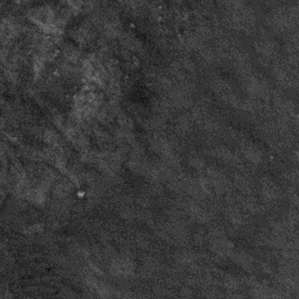
Label: frost